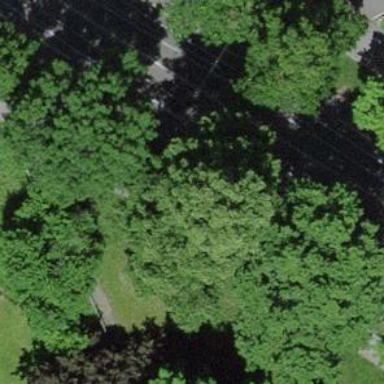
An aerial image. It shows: Tree-lined avenue.